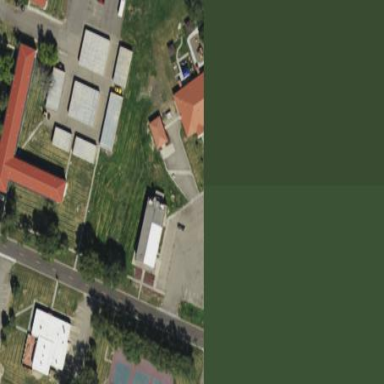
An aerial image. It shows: Community centre building.